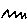
Label: zigzag